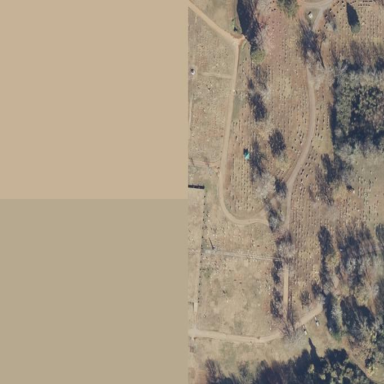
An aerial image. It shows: Cemetery with grassy ground cover.